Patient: sex M, age 51
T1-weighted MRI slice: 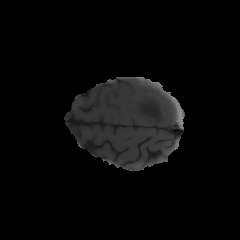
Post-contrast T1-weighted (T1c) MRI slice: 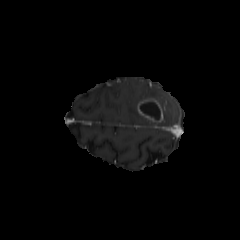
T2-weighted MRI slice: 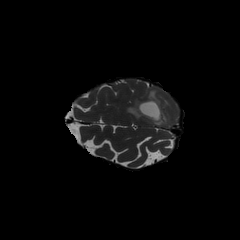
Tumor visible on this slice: yes
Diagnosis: Glioblastoma, IDH-wildtype
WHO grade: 4